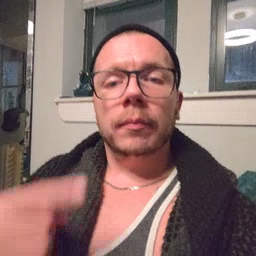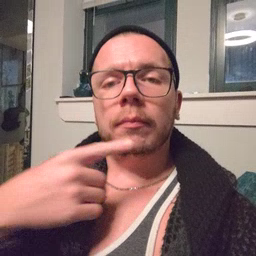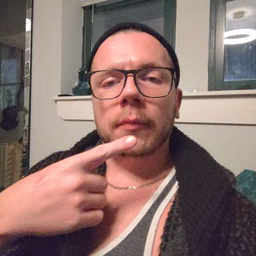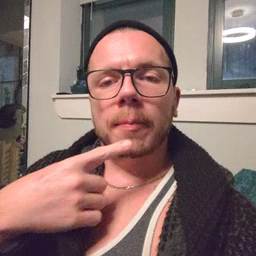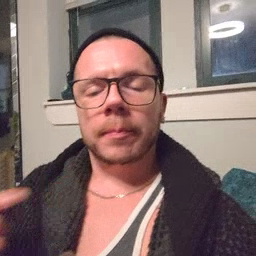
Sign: say